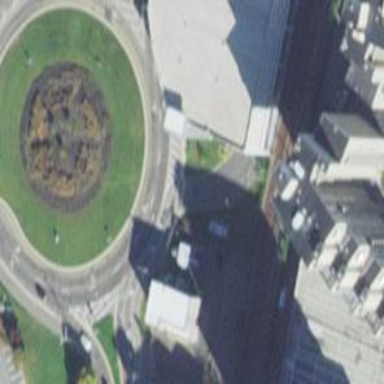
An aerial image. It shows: Roundabout on trunk highway.